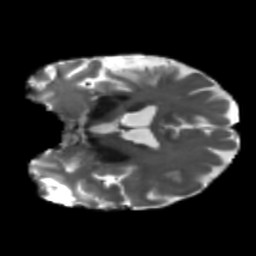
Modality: T2w
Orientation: coronal
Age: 66
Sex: male
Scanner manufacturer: siemens
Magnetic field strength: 3 T
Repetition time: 5.25 s
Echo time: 0.08 s